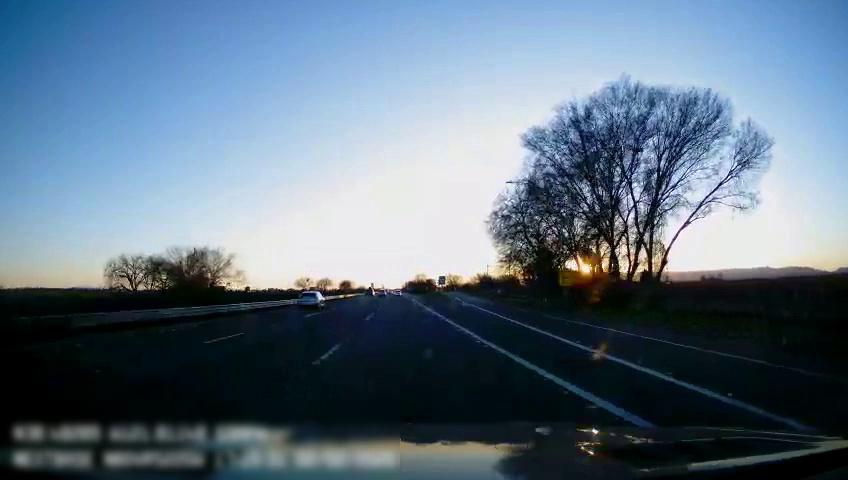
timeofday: Day
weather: Sunny
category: Drivable Space
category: Vehicles | SUV
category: Lanes | Alternate Lane
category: Lanes | Alternate Lane
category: Lanes | Current Lane
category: Lanes | Alternate Lane
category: Lanes | Alternate Lane
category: Lanes | Alternate Lane